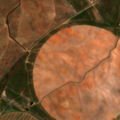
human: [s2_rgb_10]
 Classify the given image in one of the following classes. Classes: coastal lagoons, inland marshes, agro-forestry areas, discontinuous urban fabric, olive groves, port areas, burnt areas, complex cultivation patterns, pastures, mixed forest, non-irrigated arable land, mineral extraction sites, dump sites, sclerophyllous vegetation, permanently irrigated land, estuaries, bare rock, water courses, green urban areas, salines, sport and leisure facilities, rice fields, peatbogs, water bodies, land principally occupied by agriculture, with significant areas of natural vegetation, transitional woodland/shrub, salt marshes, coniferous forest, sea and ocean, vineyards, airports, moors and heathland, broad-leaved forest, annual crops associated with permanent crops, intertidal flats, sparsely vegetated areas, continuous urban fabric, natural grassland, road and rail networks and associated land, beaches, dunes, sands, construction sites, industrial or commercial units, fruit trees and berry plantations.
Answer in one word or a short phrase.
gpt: continuous urban fabric